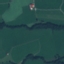
Land use / land cover: Pasture